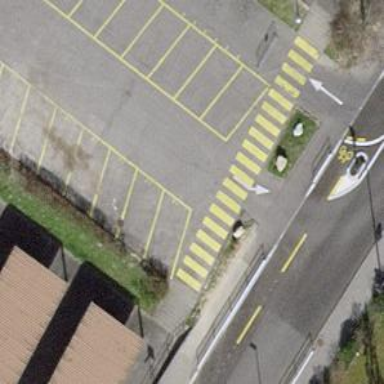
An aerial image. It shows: Marked road crossing.